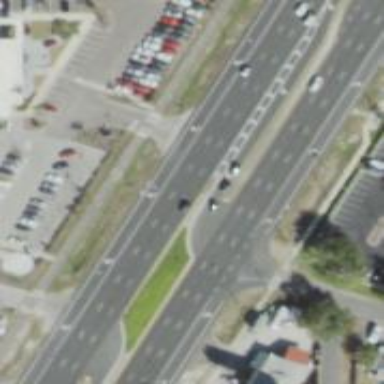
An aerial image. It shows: Trunk link highway.